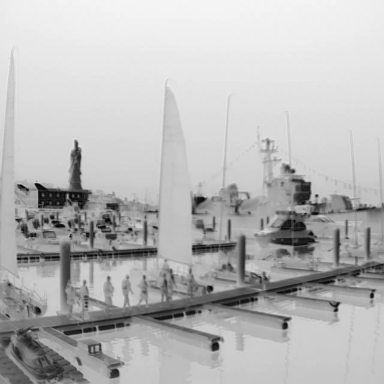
There are two sailboats in the infrared image.